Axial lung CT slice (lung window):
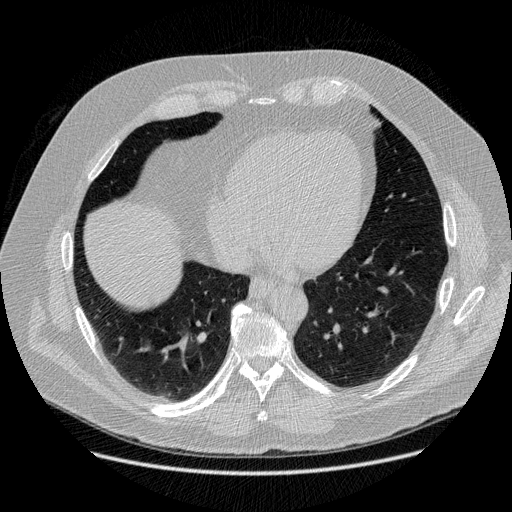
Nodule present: no